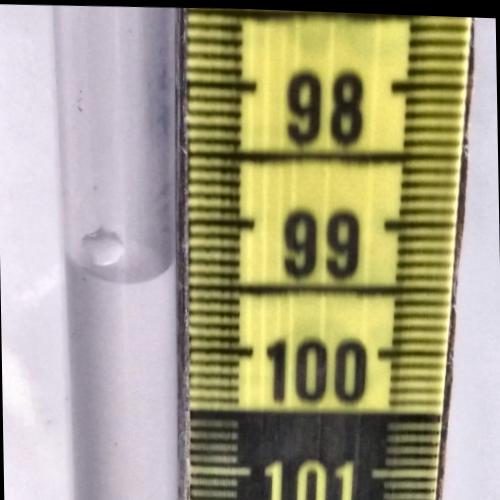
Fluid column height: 99.4 cm